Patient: sex M, age 65
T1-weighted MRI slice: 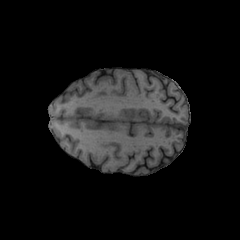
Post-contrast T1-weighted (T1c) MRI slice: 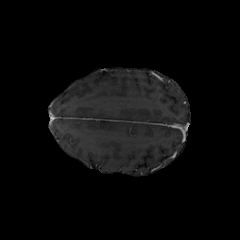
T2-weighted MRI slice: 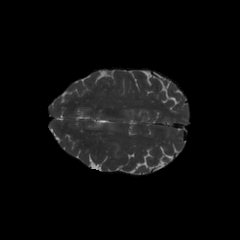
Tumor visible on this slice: no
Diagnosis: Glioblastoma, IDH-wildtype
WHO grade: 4